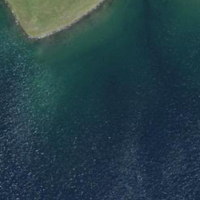
EUNIS habitat code: 14
Species observed at this site:
Caltha palustris